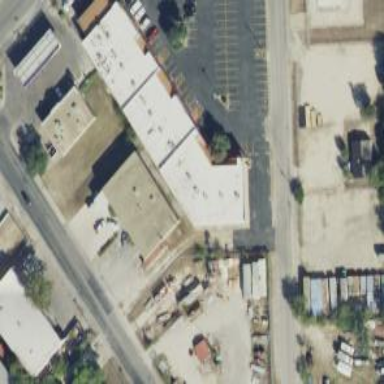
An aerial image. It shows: Retail building.